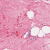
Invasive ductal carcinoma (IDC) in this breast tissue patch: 0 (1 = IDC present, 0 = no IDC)